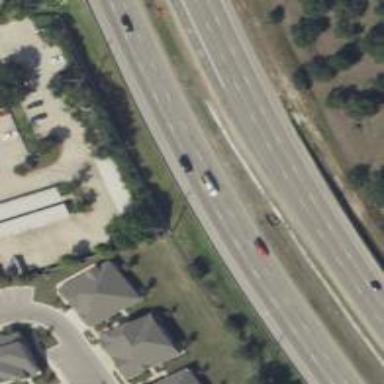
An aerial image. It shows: Expressway with asphalt surface and classified as primary highway.